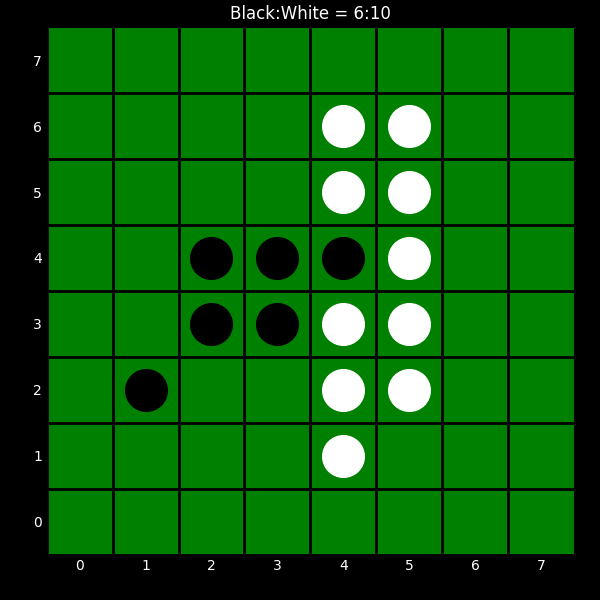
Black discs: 6
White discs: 10